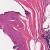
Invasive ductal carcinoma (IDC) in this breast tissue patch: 0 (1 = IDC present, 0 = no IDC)